Question: When I try to export MySQL table to csv (use php) and make it a list in app inventor, but the list doesn't show.

'''
if ($result = mysqli_query($dbc, "SHOW COLOMNS FROM Absent")){
$numberOfRows = mysqli_num_rows($result);
}
if($numberOfRows > 0) {
$values = mysqli_query($dbc, "SELECT full_name FROM Absent");
while($rowr = mysqli_fetch_row($values)){
for($j=0; $j<$numberOfRows; $j++) {
$csv_output .=$rowr [$j]. " ,";
}
$csv_output .= "
";
}
}
print $csv_output;
exit;
'''
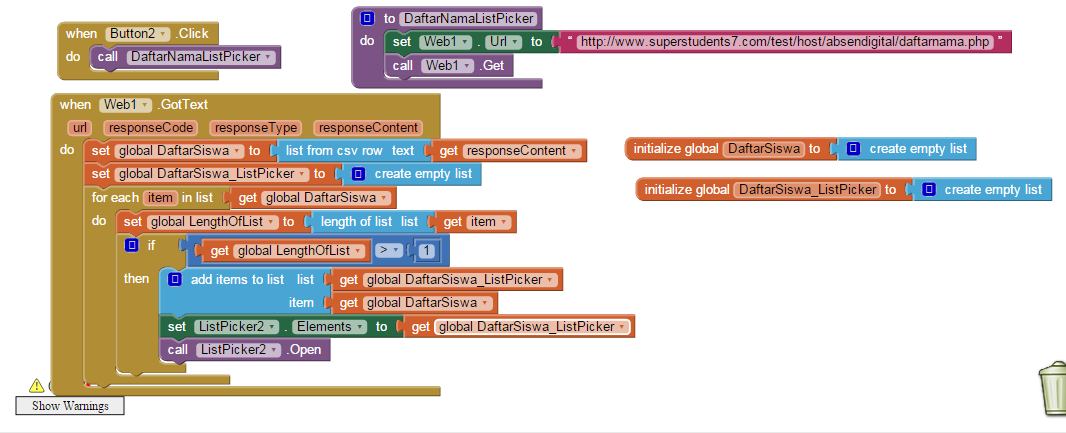
Answer: i don't know much about app-inventor, but as for the sql queries:
- the first table is "CUSTOMER", your second is: "Absent", is it a typo?
(your'e iterating your "Absent" row with the number of columns you're getting from "CUSTOMER", was that your intention?)- your "$rowr" var has only 1 column ("full_name"), so you could easily:
drop the "for loop", to:$csv_output .=$rowr [0];
P.S.
an alternative way of coding that in php would be:
'''
$result = mysqli_query($dbc, "SELECT column1, column2, column3 FROM Absent");
while ($row = mysqli_fetch_assoc($result))
{
$comma = "";
foreach( $row as $key=>$value )
{
$csv_output .= $comma . $value;
$comma = ", ";
}
$csv_output .= "
";
}
print $csv_output;
exit;
'''